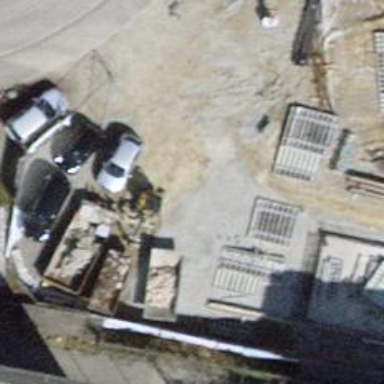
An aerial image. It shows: Parking area.